Field crop: tomato
Growth stage: 1
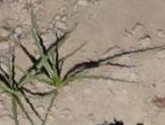
Species: cyperus